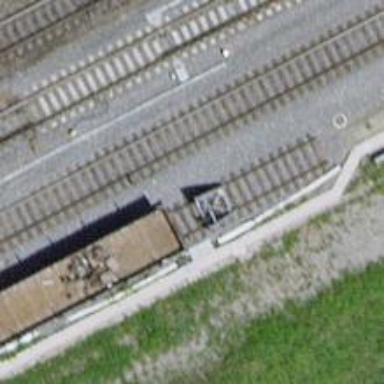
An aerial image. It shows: Railway buffer stop.